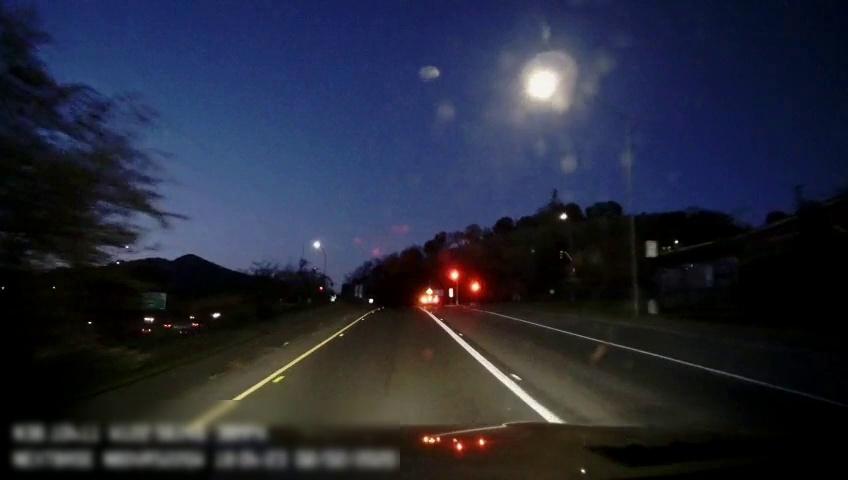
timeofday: Dusk/Dawn/Twilight
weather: Other
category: Drivable Space
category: Drivable Space
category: Vehicles | Car
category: Vehicles | Car
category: Lanes | Alternate Lane
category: Lanes | Alternate Lane
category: Lanes | Alternate Lane
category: Traffic | Signs
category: Traffic | Signs
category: Traffic | Lights
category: Traffic | Lights
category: Traffic | Signs
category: Traffic | Signs